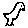
Label: bird